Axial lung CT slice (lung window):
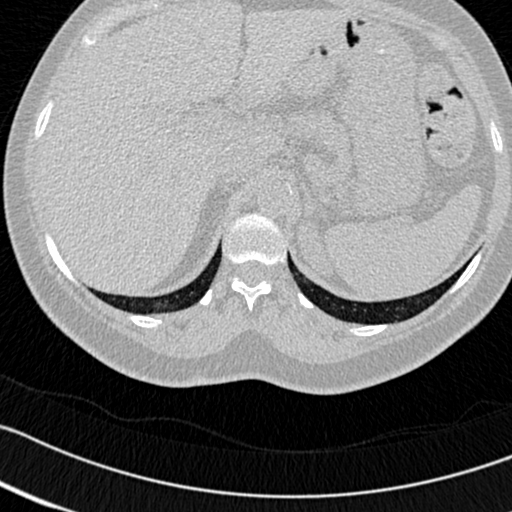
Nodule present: no